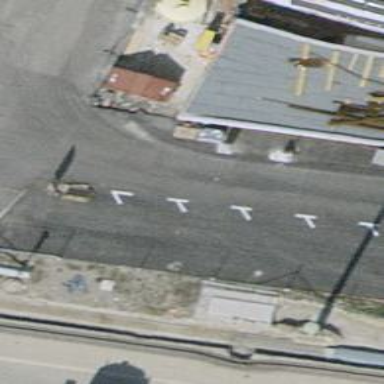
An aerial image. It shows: Lift gate barrier.